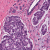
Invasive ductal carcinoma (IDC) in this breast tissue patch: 0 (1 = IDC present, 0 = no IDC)